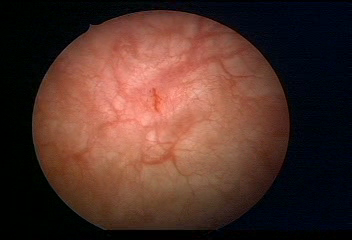
Modality: WLC
Class: Normal mucosa
Bladder cancer association: No